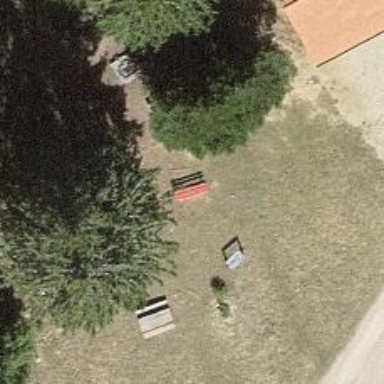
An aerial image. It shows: Bench.